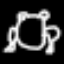
Label: frog